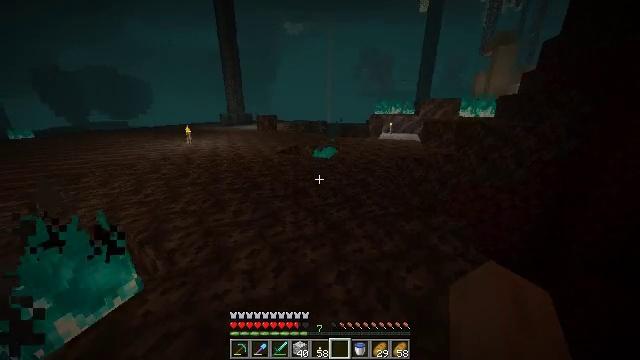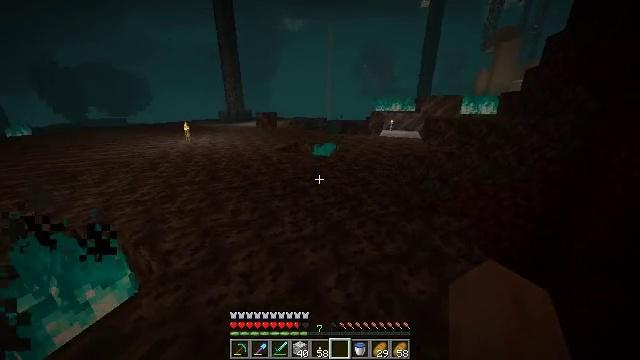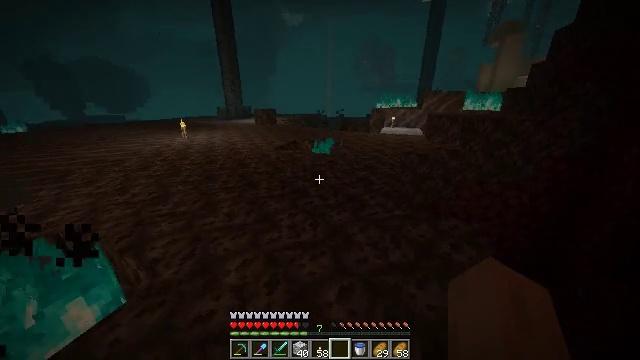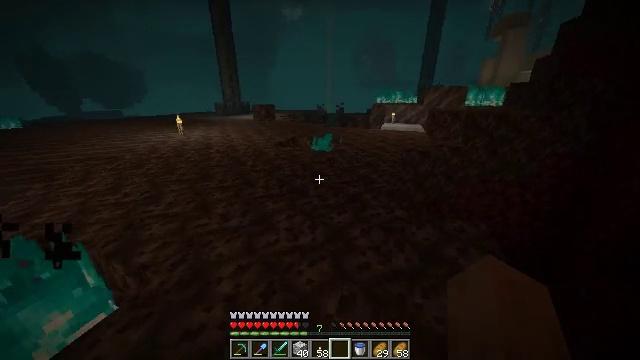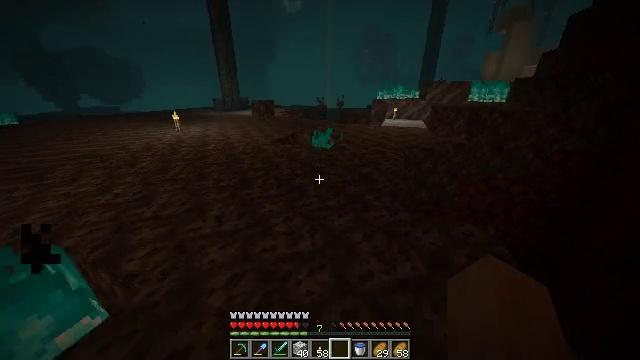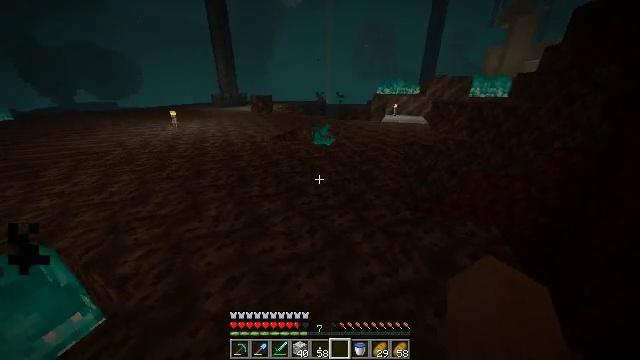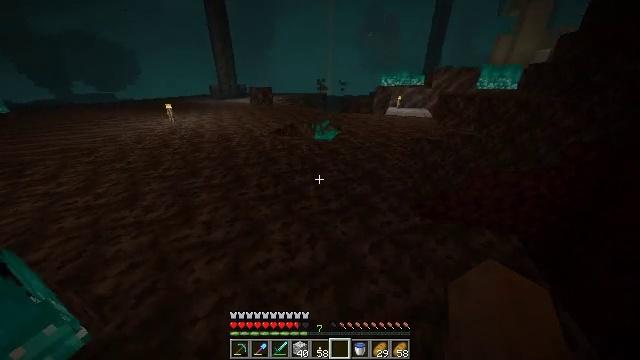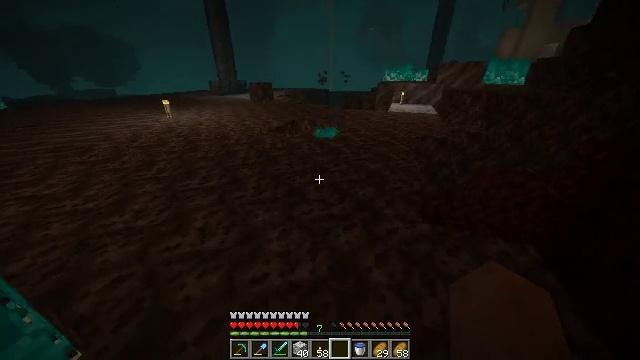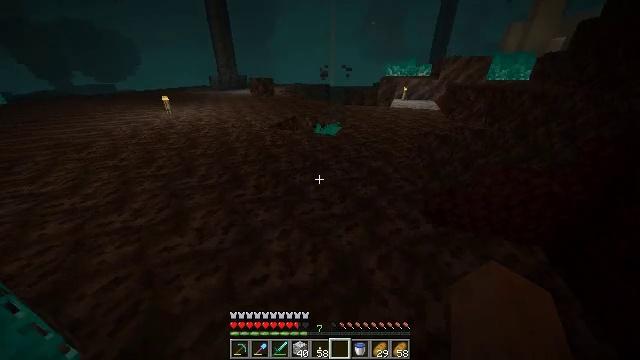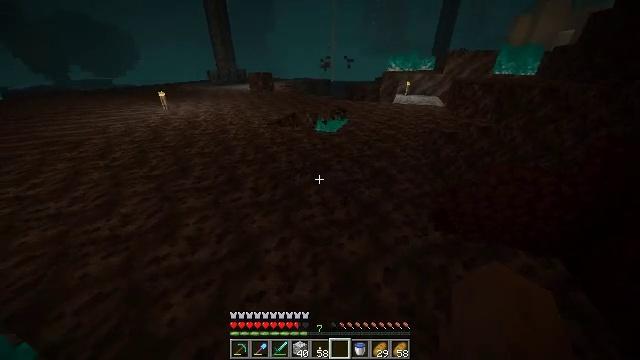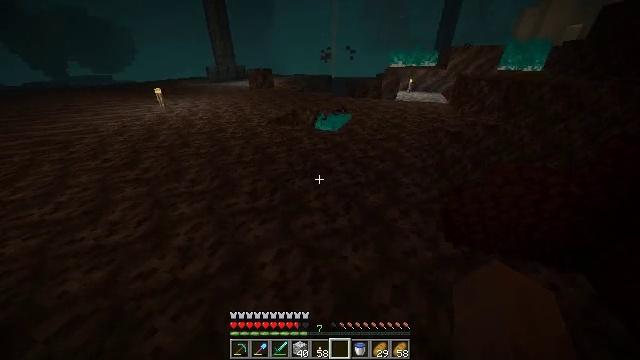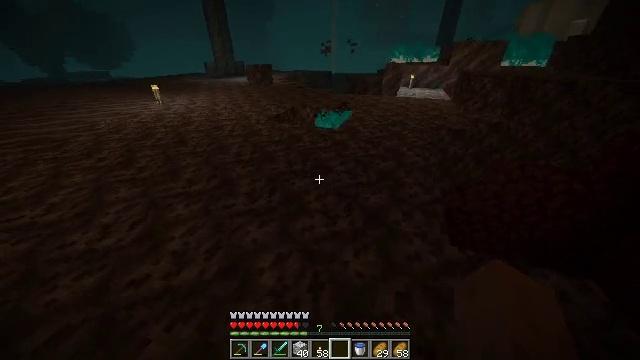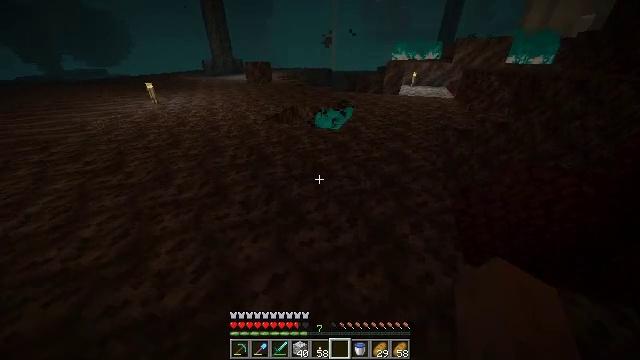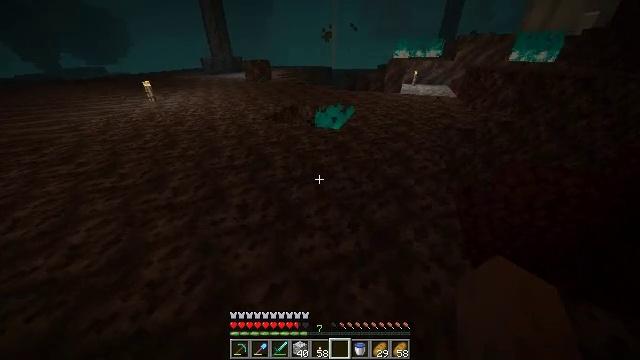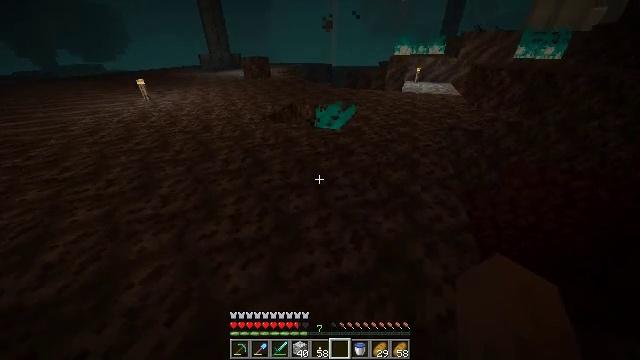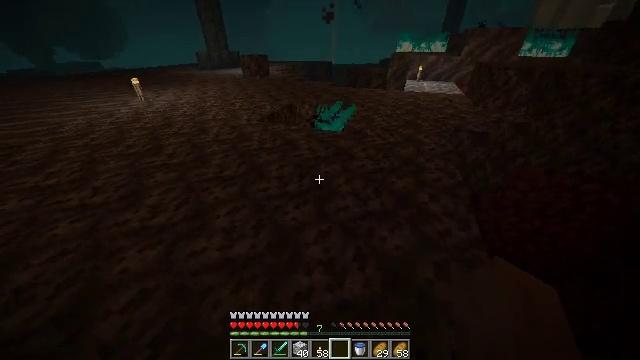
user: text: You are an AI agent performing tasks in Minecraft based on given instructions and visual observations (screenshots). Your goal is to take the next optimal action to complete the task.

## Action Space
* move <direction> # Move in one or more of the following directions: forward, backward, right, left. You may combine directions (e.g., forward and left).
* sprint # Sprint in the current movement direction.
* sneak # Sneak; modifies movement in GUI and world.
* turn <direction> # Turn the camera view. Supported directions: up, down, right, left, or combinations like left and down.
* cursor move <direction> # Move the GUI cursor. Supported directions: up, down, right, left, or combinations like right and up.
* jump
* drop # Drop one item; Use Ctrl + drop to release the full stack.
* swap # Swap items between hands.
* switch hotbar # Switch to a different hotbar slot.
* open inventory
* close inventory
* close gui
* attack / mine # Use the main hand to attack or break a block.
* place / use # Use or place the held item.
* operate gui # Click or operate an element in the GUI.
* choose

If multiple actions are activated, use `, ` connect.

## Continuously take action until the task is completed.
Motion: motion action
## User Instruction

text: Attack the soul fire to put it out.
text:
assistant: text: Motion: move forward
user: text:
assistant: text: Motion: move forward
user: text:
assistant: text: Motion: move forward, turn down
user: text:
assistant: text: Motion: move forward, turn down
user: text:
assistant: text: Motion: move forward, turn down
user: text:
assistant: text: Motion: move forward, turn down
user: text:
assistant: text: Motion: move forward, turn down
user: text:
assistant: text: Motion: move forward, turn down
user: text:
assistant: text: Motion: move forward, turn down
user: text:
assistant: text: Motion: move forward
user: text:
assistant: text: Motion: move forward
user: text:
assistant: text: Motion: move forward
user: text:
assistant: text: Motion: move forward
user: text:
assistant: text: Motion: move forward
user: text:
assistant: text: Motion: move forward
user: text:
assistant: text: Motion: move forward
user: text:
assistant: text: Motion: move forward
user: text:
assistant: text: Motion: move forward
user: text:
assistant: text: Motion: move forward
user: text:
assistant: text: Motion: move forward
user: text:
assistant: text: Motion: move forward
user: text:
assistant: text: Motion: move forward
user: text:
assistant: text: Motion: move forward, turn down
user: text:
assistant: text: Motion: move forward, turn down
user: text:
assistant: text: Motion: move forward
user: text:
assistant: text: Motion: move forward
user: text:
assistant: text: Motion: move forward, turn down
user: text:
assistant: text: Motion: move forward, turn down
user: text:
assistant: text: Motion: move forward
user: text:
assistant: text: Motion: move forward